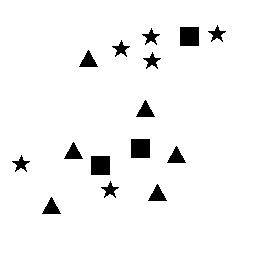
Squares: 3
Triangles: 6
Stars: 6
Total shapes: 15